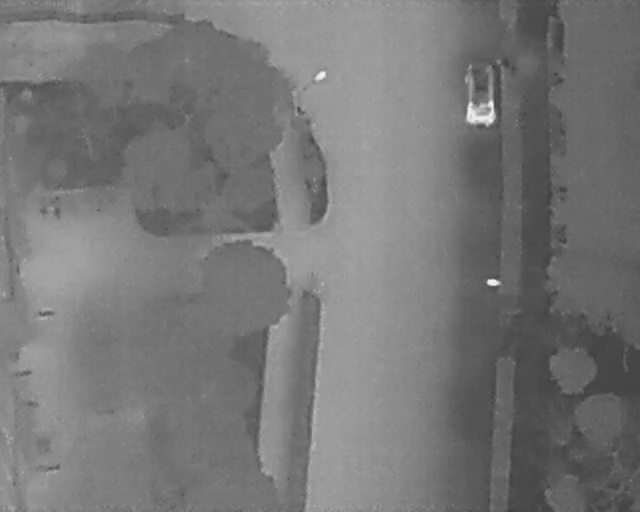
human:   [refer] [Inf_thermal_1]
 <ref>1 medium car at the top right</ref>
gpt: <box>[[70, 15, 80, 21, 2]]</box>